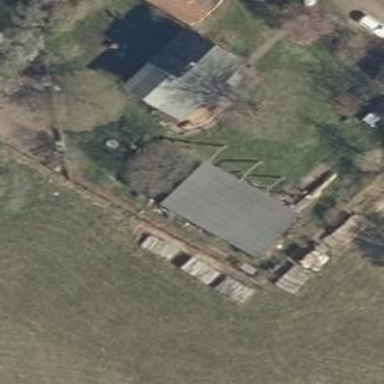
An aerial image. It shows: Farm auxiliary building with gabled roof.